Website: lowes
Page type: review-order
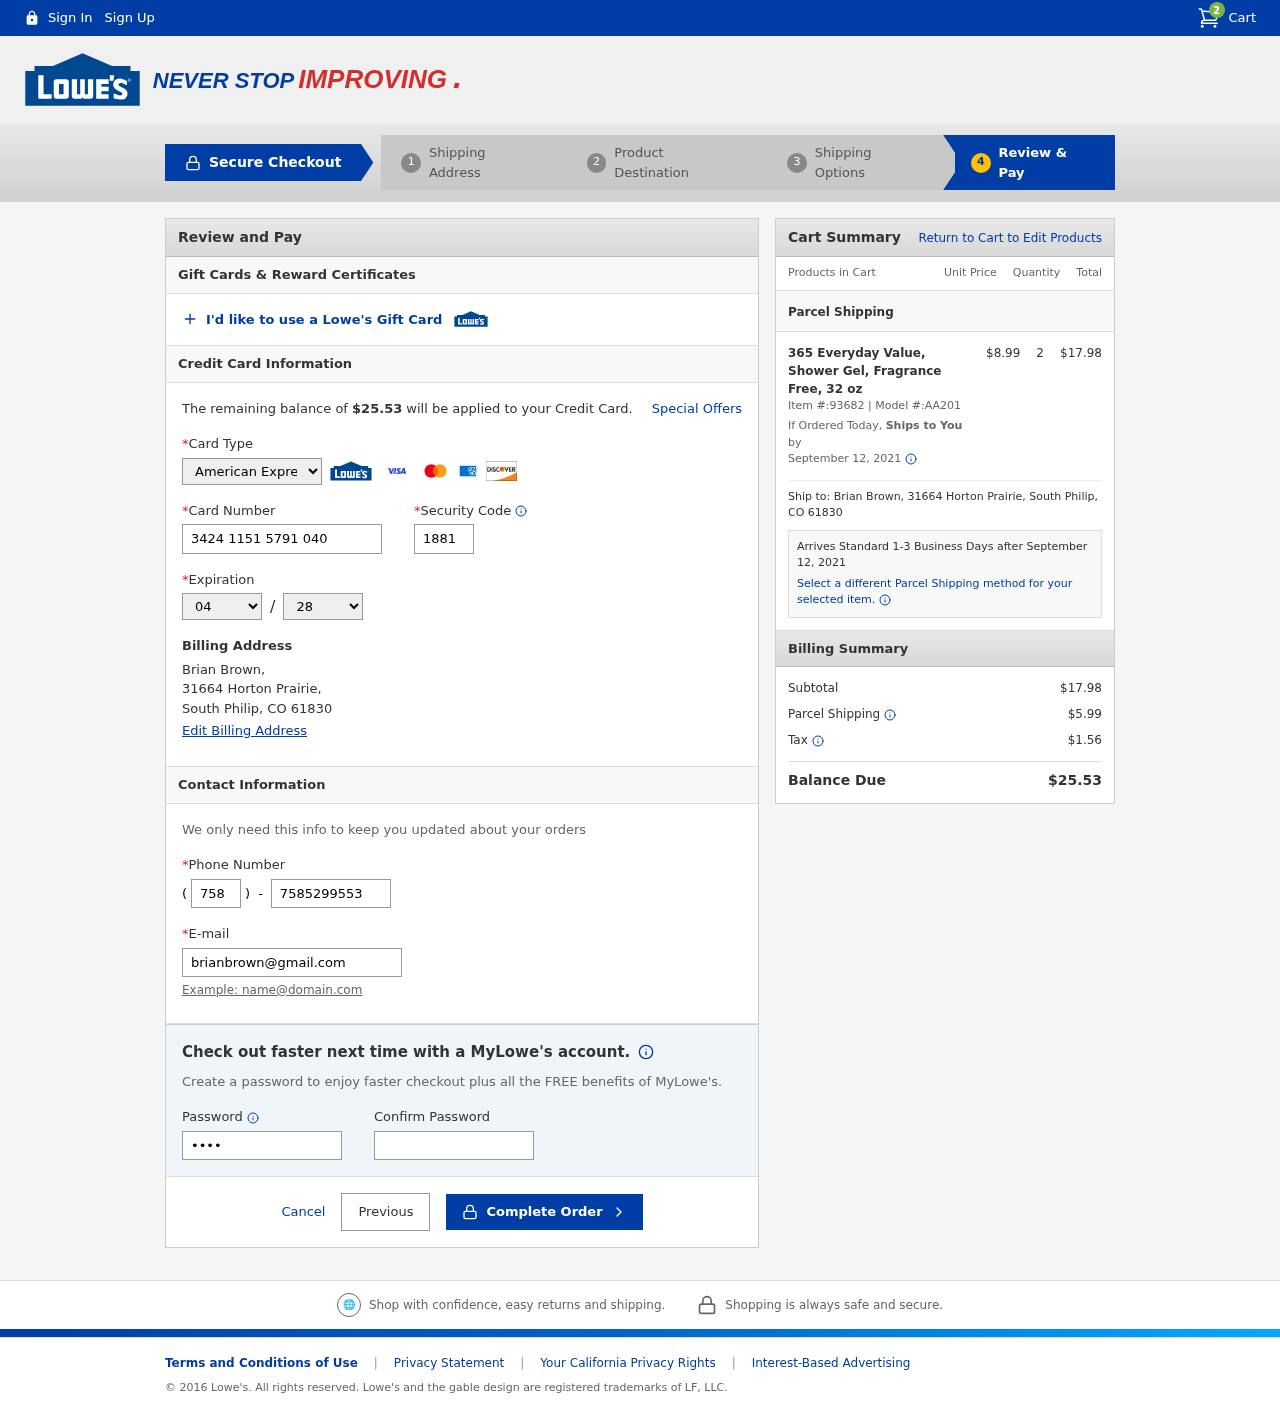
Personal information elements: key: PII_CARD_CVV
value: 1881
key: PII_CARD_EXPIRY_MONTH
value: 04
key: PII_CARD_EXPIRY_YEAR
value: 28
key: PII_CARD_NUMBER
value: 3424 1151 5791 040
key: PII_CARD_TYPE
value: American Express
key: PII_CITY
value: South Philip
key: PII_EMAIL
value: brianbrown@gmail.com
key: PII_FULLNAME
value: Brian Brown,
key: PII_PHONE
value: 7585299553
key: PII_PHONE_AREA
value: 758
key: PII_POSTCODE
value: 61830
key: PII_STATE_ABBR
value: CO
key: PII_STREET
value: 31664 Horton Prairie
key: PII_STREET
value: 31664 Horton Prairie,
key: PII_FULLNAME2
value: Brian Brown
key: PII_POSTCODE_FULL
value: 61830
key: PII_CITY_STATE
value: South Philip, CO
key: PII_CITY_STATE_ZIP
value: South Philip, CO 61830
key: PII_POSTCODE_NUMERIC
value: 61830
Product elements: key: PRODUCT1_NAME
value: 365 Everyday Value, Shower Gel, Fragrance Free, 32 oz
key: PRODUCT1_PRICE
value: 8.99
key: PRODUCT1_QUANTITY
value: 2
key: PRODUCT1_ITEM_NUMBER
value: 93682
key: PRODUCT1_MODEL_NUMBER
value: AA201
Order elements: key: ORDER_NUM_ITEMS
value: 2
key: ORDER_TOTAL
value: $25.53
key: ORDER_SHIPPING_DATE
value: September 12, 2021
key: ORDER_SUBTOTAL
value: $17.98
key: ORDER_SHIPPING_DATE2
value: September 12, 2021
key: ORDER_SUBTOTAL2
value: $17.98
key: ORDER_SHIPPING_COST
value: $5.99
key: ORDER_TAX
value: $1.56